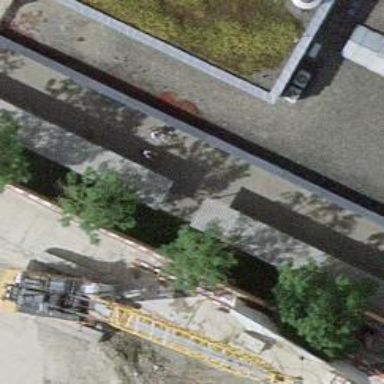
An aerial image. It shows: Bicycle parking area.